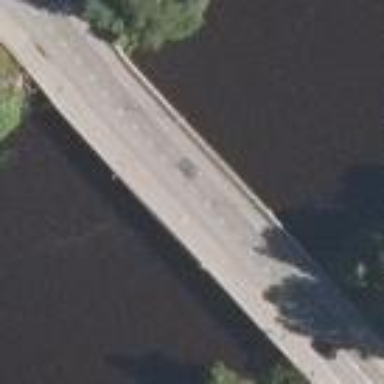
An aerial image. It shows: Concrete bridge.